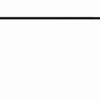
Label: dusty